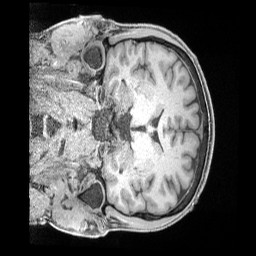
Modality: T1w
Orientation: coronal
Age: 34
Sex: male
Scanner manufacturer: siemens
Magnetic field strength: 3 T
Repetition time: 2 s
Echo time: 0.00211 s